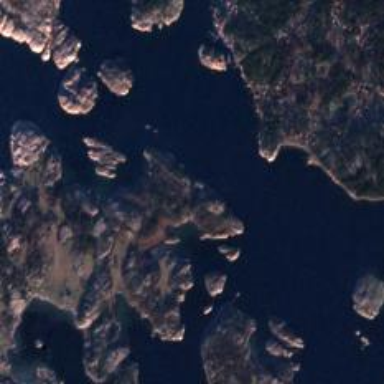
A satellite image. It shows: Beautiful bay with natural surroundings.